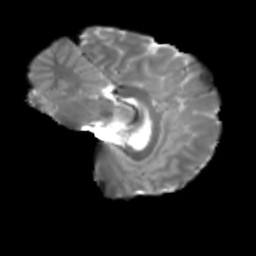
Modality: T2w
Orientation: sagittal
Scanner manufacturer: siemens
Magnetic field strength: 3 T
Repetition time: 4 s
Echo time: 0.0594 s